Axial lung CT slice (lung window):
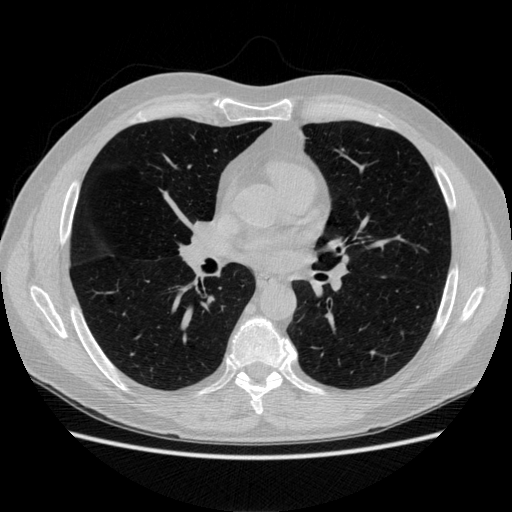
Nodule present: no